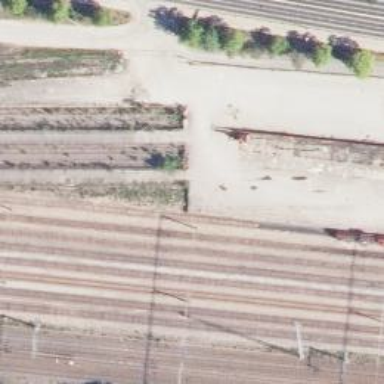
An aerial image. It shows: Railway spur service.